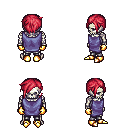
a pixel art fantasy rpg character, male body template, skeleton, chain tabard jacket, metal pants, ruby red pixie cut hairstyle, gold gloves, gold boots, four views (front, back, left, right), 2x2 character sprite sheet, small pixel art, hard edges, no anti-aliasing